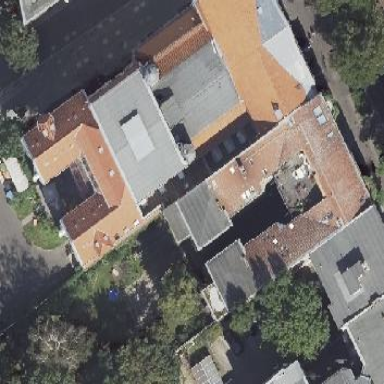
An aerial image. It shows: There is theatre building.